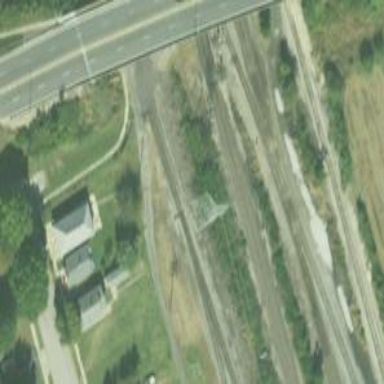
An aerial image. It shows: Railway junction.